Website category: phone
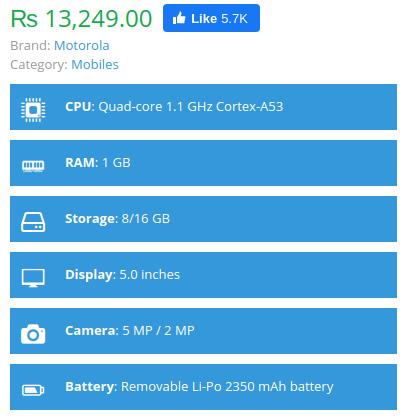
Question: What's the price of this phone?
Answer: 13,249.00

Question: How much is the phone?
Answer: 13,249.00

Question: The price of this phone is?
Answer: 13,249.00

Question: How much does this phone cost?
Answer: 13,249.00

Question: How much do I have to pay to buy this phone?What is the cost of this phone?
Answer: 13,249.00

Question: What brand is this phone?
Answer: Motorola

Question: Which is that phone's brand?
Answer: Motorola

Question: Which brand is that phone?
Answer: Motorola

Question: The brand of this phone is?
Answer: Motorola

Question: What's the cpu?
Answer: Quad-core 1.1 GHz Cortex-A53

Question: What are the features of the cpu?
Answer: Quad-core 1.1 GHz Cortex-A53

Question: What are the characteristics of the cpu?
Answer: Quad-core 1.1 GHz Cortex-A53

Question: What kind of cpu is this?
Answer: Quad-core 1.1 GHz Cortex-A53

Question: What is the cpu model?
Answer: Quad-core 1.1 GHz Cortex-A53

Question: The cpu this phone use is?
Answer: Quad-core 1.1 GHz Cortex-A53

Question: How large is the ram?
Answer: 1 GB

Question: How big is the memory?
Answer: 1 GB

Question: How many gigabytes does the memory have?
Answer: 1 GB

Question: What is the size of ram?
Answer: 1 GB

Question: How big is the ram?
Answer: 1 GB

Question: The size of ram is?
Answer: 1 GB

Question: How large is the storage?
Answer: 8/16 GB

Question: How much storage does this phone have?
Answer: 8/16 GB

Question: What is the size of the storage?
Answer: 8/16 GB

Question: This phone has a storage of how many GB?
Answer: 8/16 GB

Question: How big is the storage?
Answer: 8/16 GB

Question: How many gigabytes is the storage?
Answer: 8/16 GB

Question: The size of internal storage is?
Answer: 8/16 GB

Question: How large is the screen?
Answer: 5.0 inches

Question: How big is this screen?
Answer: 5.0 inches

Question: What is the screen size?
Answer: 5.0 inches

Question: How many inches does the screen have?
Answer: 5.0 inches

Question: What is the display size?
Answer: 5.0 inches

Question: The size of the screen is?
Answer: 5.0 inches

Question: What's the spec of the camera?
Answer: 5 MP / 2 MP

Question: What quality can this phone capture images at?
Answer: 5 MP / 2 MP

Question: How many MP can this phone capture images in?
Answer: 5 MP / 2 MP

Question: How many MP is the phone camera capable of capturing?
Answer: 5 MP / 2 MP

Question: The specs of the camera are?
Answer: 5 MP / 2 MP

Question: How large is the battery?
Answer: Removable Li-Po 2350 mAh battery

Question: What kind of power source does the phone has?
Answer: Removable Li-Po 2350 mAh battery

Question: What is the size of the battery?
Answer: Removable Li-Po 2350 mAh battery

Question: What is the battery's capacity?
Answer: Removable Li-Po 2350 mAh battery

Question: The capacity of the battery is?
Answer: Removable Li-Po 2350 mAh battery